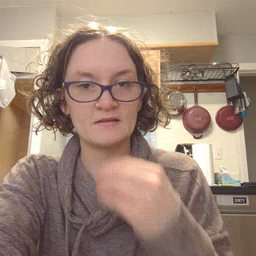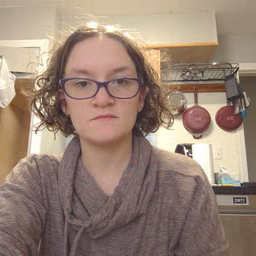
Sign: sleepy